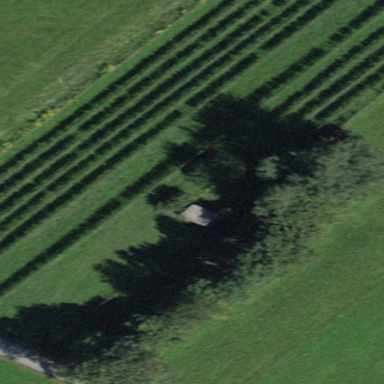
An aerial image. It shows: Beautiful vineyard in the countryside.